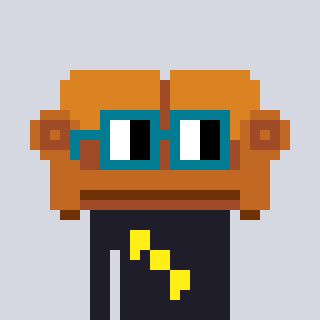
a pixel art character with square dark green glasses, a couch-shaped head and a grayscale-colored body on a cool background